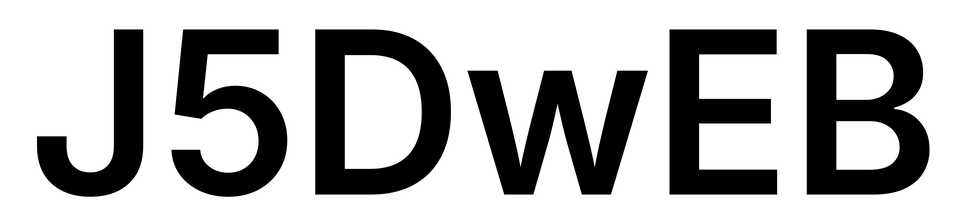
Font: Inter_SemiBold